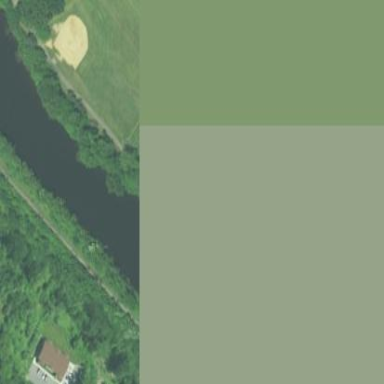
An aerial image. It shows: Baseball pitch for leisure land.